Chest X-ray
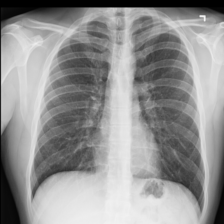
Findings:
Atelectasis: negative
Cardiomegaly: negative
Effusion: negative
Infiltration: negative
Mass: negative
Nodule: negative
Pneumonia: negative
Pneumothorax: negative
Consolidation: negative
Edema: negative
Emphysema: negative
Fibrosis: negative
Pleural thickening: negative
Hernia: negative